Question: I want to get only positive values, is there any way to prevent it using only html
Please don't suggest validation method

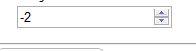
Answer: Use the <URL> like this:
'''
<input type="number" min="0">
'''